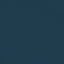
Land use / land cover class: SeaLake